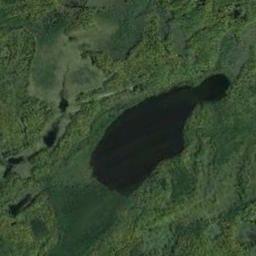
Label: lake